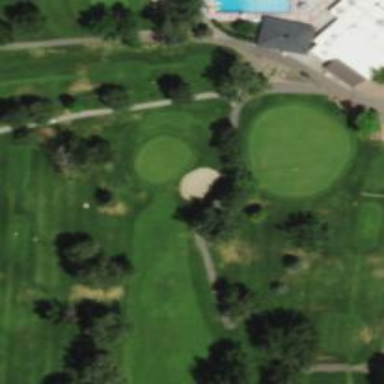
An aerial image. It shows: View of golf hole.